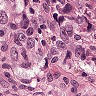
Metastatic tissue present: yes